Question: I have a python script that downloads the latest svn build, then converts the project to an aspectj project and adds the necessary libraries , except for the Aspectj Runtime Library. I have my script trying to add the library in to the '.classpath' file like so: '<classpathentry exported="true" kind="con" path="/Users/rovimacmini/.m2/repository/org/aspectj/aspectjrt/1.8.0/aspectjrt-1.8.0.jar"/>' but I get an error that the 'aspectjrt.jar isn't in the classpath'. Does anyone know how I can add it via the '.classpath' file so that my java build path has the AspectJ Runtime Library in it like so:

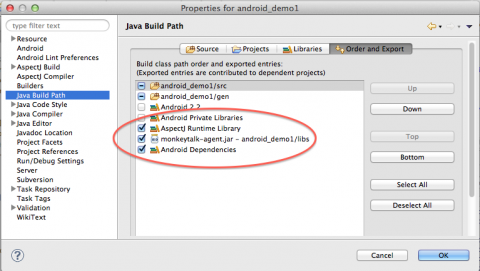
Answer: I suggest you manually create an AspectJ project in Eclipse and just look at how Eclipse does it.
needs an 'ajbuilder' and an 'ajnature':
'''
<?xml version="1.0" encoding="UTF-8"?>
<projectDescription>
<name>AspectJ_Project</name>
<comment></comment>
<projects></projects>
<buildSpec>
<buildCommand>
<name>org.eclipse.ajdt.core.ajbuilder</name>
<arguments></arguments>
</buildCommand>
</buildSpec>
<natures>
<nature>org.eclipse.ajdt.ui.ajnature</nature>
<nature>org.eclipse.jdt.core.javanature</nature>
</natures>
</projectDescription>
'''
needs a container ("con") classpath entry for the AspectJ runtime:
'''
<?xml version="1.0" encoding="UTF-8"?>
<classpath>
<classpathentry kind="src" path="src"/>
<classpathentry kind="con" path="org.eclipse.ajdt.core.ASPECTJRT_CONTAINER"/>
<classpathentry kind="con" path="org.eclipse.jdt.launching.JRE_CONTAINER/org.eclipse.jdt.internal.debug.ui.launcher.StandardVMType/jre7"/>
<classpathentry kind="output" path="bin"/>
</classpath>
'''
I also tried replacing the container entry provided by AJDT by a direct reference to a manually installed library in my local file system like this:
'''
<classpathentry kind="lib" path="C:/Program Files/Java/AspectJ/lib/aspectjrt.jar"/>
'''
It works nicely. So in this case it is not 'con', but 'lib' type. In my experience it also is not necessary to set the 'exported' property, you can just skip that one.